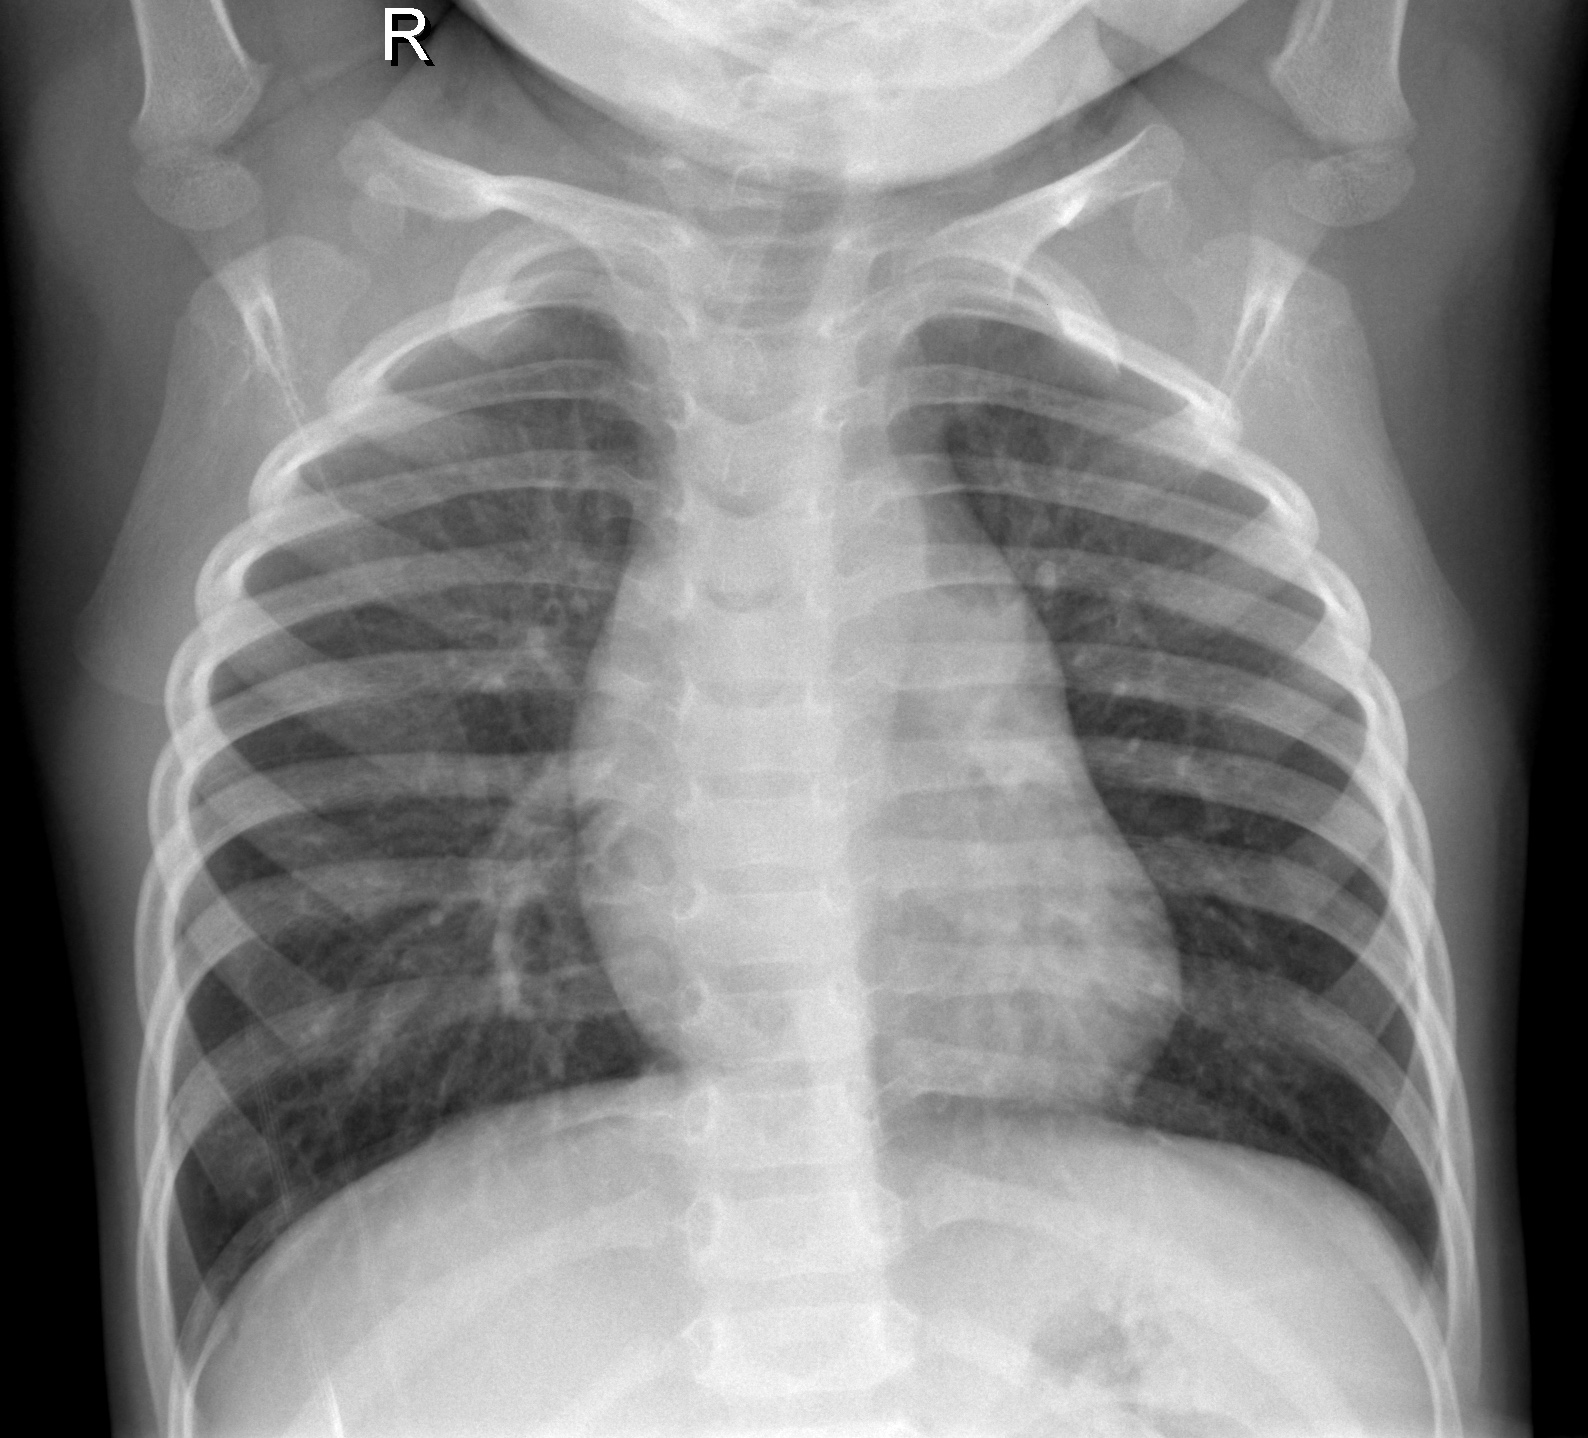
Diagnosis: NORMAL